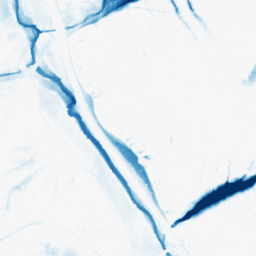
Category: morphological
Decomposition family: morphological_ellipse
Decomposition parameters: operation: closing
width: 30
height: 30
Upsampling method: sinc_hamming
Upsampling parameters: scale: 4
kernel_size: 8
Upsampling scale: 4